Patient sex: M
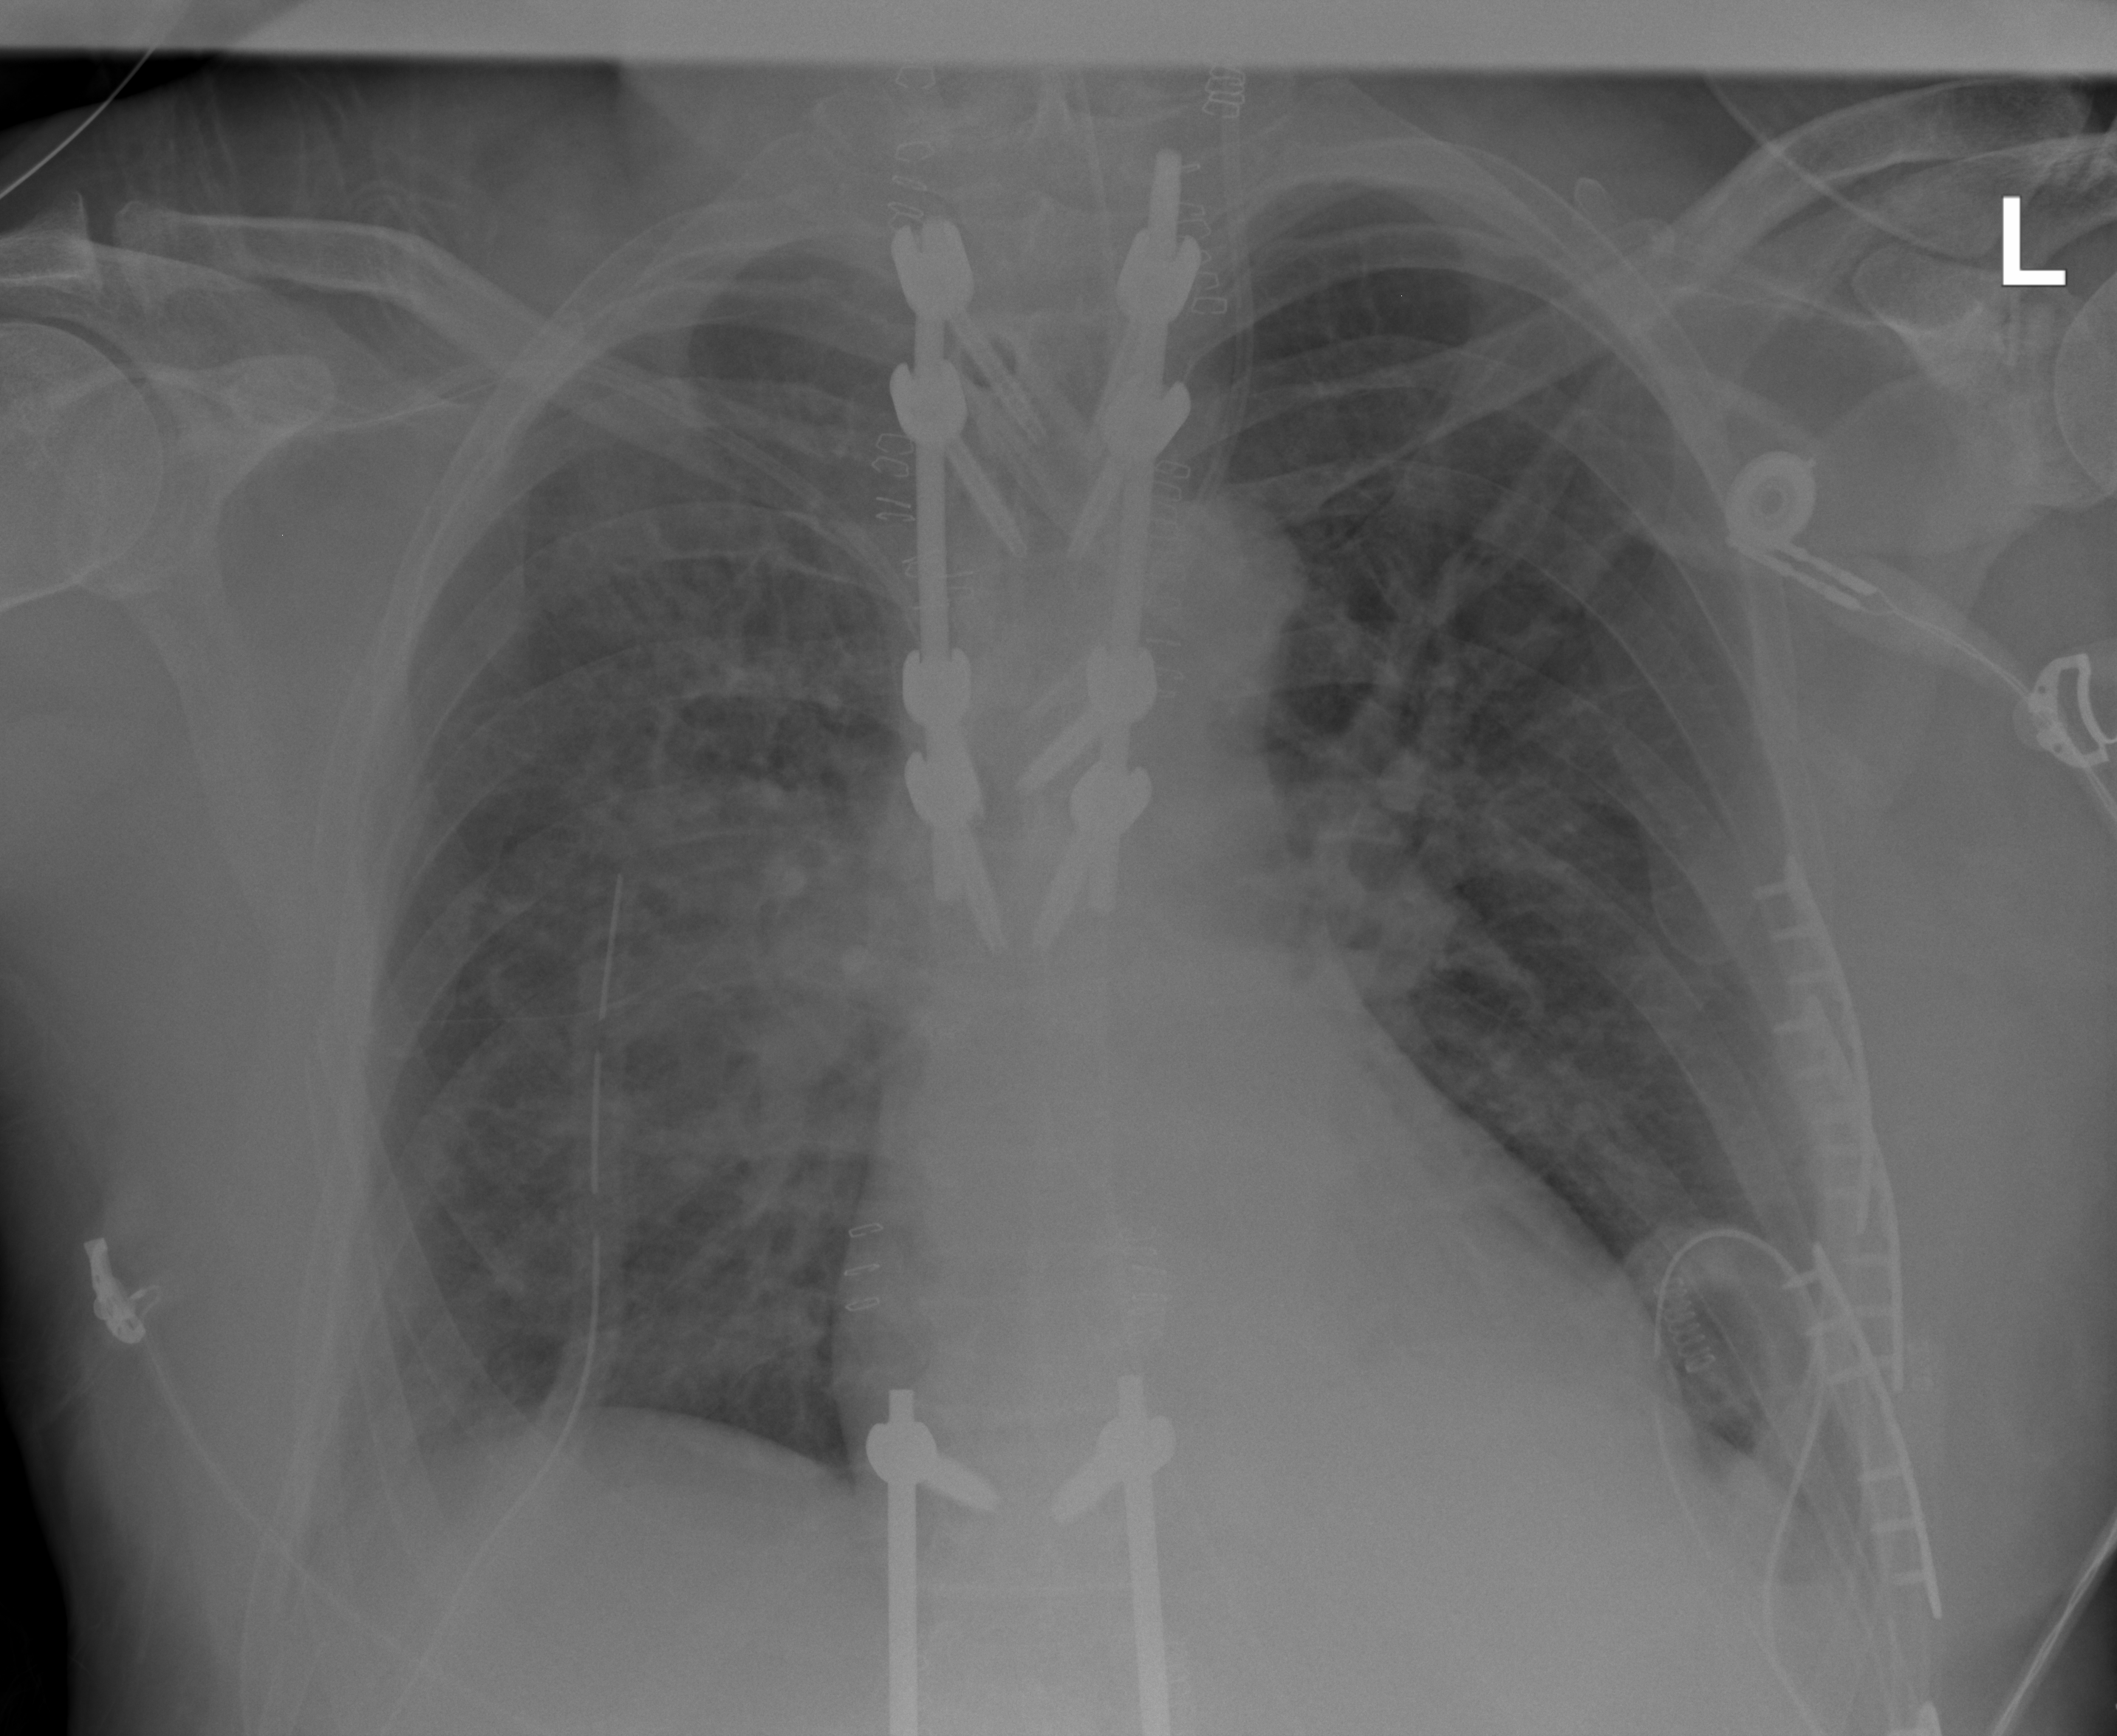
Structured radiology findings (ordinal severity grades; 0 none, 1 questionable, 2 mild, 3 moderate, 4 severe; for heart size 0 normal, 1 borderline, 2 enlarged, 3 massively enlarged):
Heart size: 0
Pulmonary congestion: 2
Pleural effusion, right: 2
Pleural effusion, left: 1
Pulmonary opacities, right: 3
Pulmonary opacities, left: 2
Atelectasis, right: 2
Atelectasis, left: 2